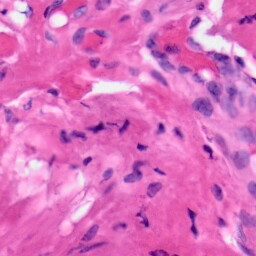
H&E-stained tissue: Skin